Interaction volume radius: 5 \u00c5
Interaction volume height: 35 \u00c5
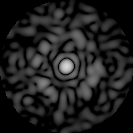
Disorder parameter: 0.8199